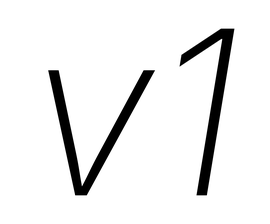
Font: Inter-Italic_ExtraLight_Italic